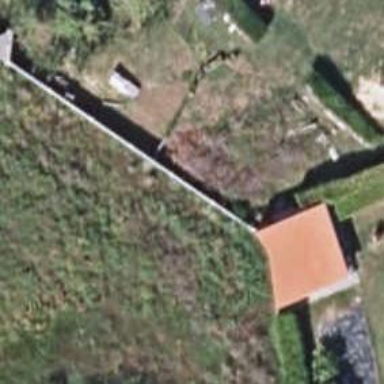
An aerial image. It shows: Fence.